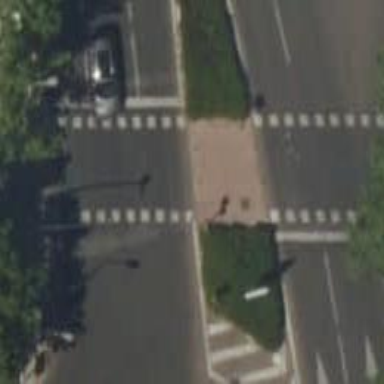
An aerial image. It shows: Road crossing with traffic signals.